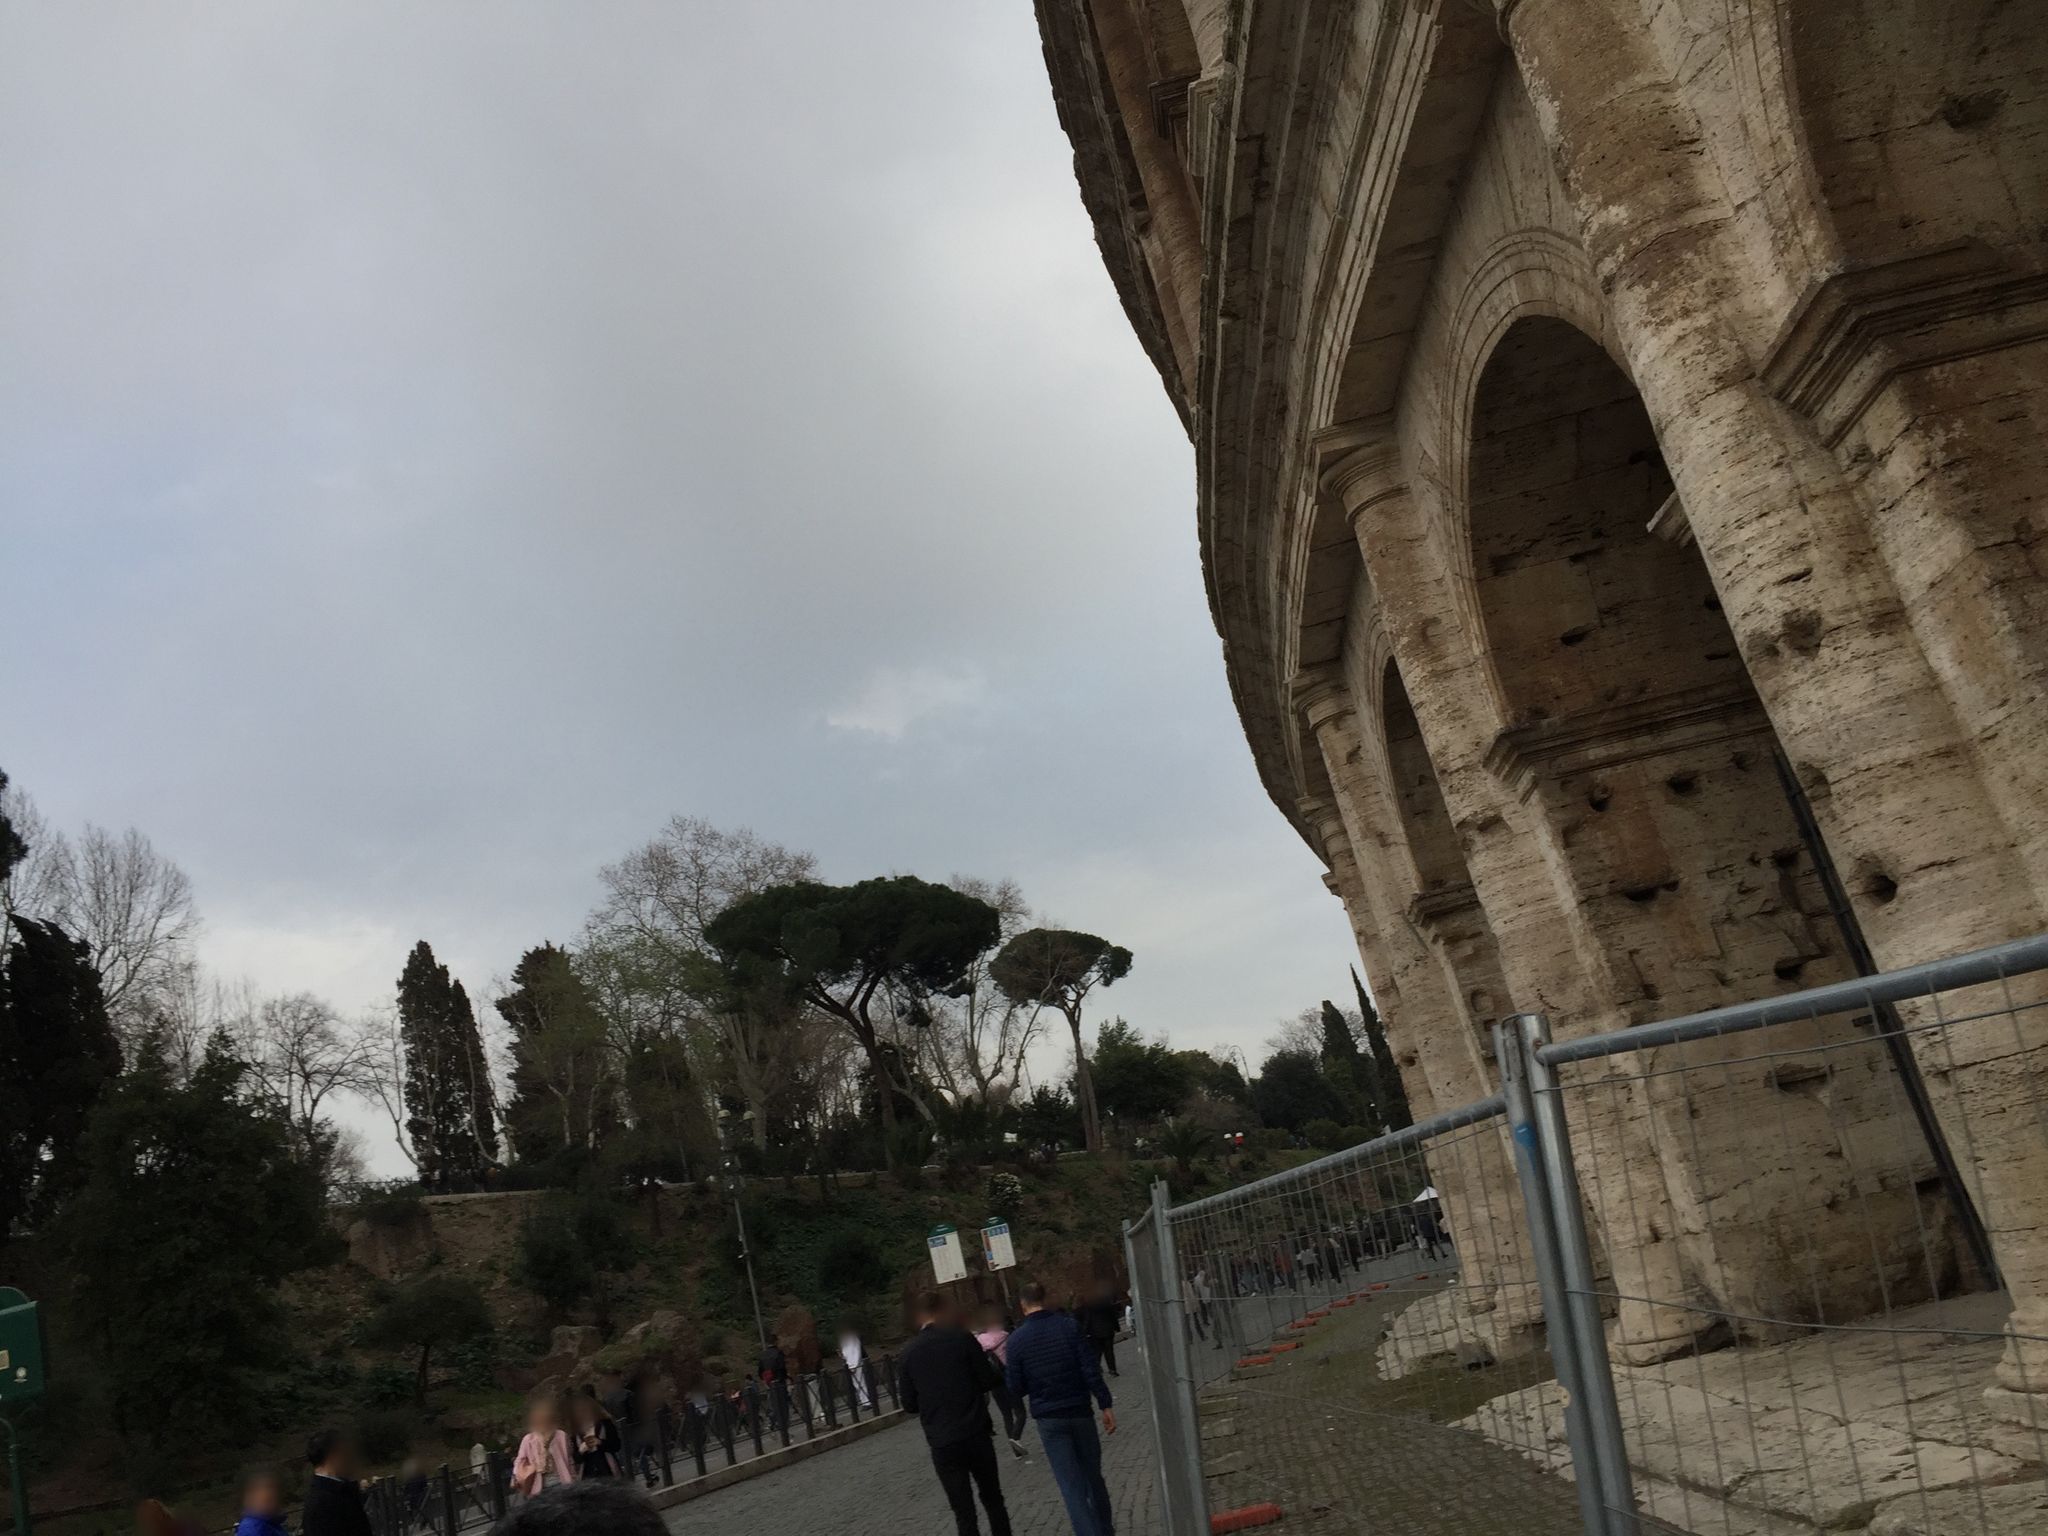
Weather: cloudy
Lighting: day
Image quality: good
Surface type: walking surface
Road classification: pedestrian, footway
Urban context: urban centre
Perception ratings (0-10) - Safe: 1.26, Lively: 4.01, Beautiful: 3.75, Boring: 7.28, Depressing: 4.27, Wealthy: 2.13